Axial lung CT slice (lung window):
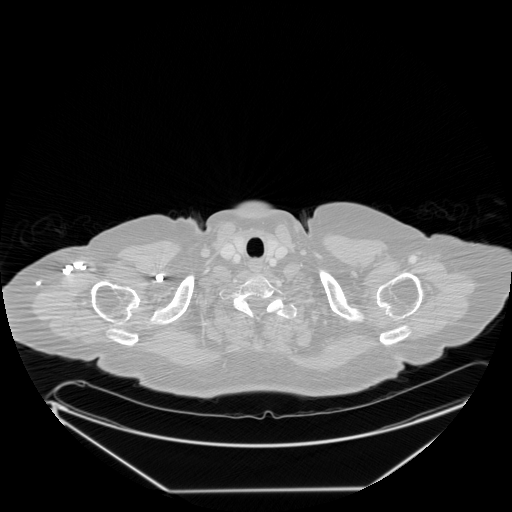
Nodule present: no